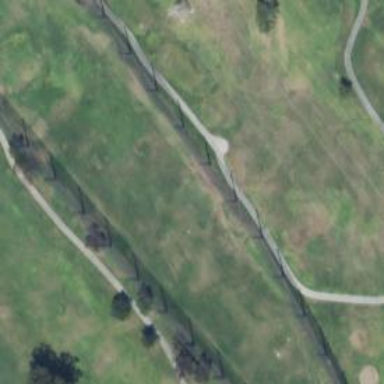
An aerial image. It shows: Grassy area designated for driving range golf.